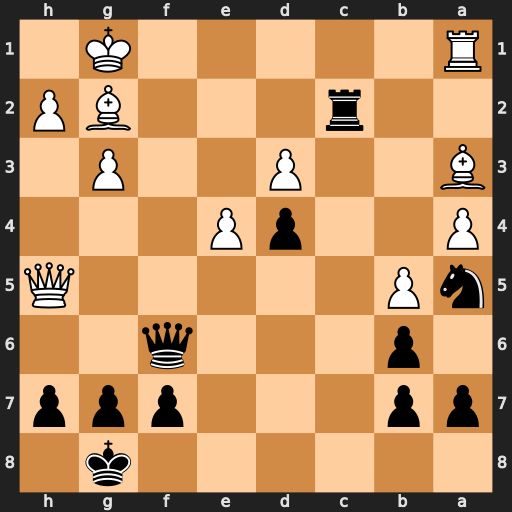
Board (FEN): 6k1/pp3ppp/1p3q2/nP5Q/P2pP3/B2P2P1/2r3BP/R5K1
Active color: b
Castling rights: -
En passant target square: -
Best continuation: Qf2+ Kh1 Qxg2#